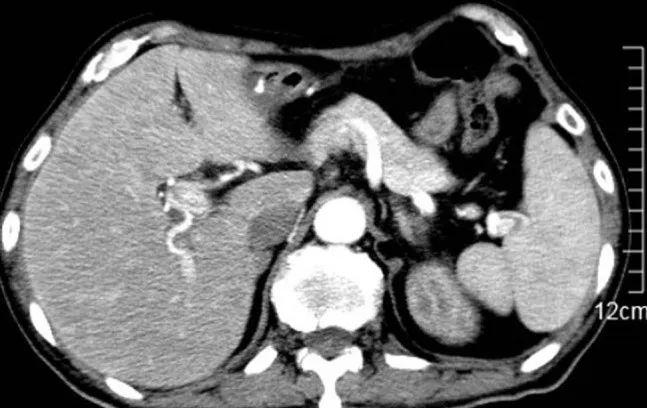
Contrast-enhanced abdominal computed tomography showing heterogeneous enhancement of liver density.
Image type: radiology (ct)